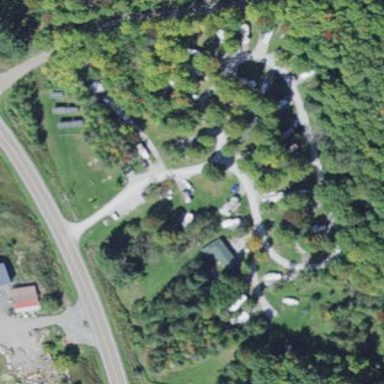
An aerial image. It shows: Campsite designated for tourism.